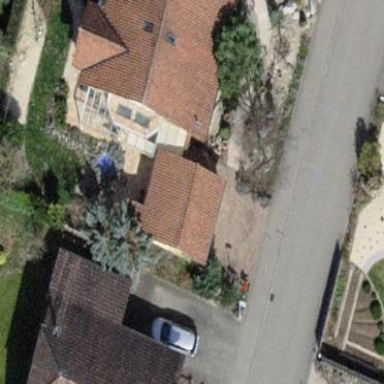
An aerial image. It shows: Building with tiled roof.